Question: I am currently working on a module for vtiger CRM where a user can sign a .PDF document using the Docusign API.
The problem I have is that I can only send an email which looks like this:

What I want is to only get an email with the security code, is that possible?
I couldn't find anything about this on their help documents.
The reason I want to do this is so that people can use their own email templates to send a signature request from within vtiger CRM.
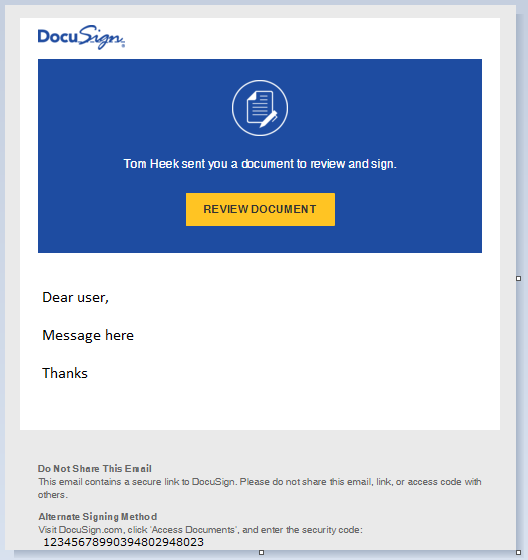
Answer: You can get an url for a person to sign with by using the service point '/envelopes/{envelopeId}/views/recipient'
See the <URL>.
However, you don't want to send this link in an email since the url is only good for a couple of minutes. Instead, the link sent in the email should go back to your app. Your app would then obtain the signing link and give it to the signer.
Note that by using this api call,
This is a big deal. How does your app know that the signer is who she says she is? Logins? Exclusive control over the username/pw?
If what you want to do is change the look of the emails that DocuSign sends out, you can do that through the DocuSign "Branding" feature. You can change a gazillion different aspects of how the DocuSign service looks and feels to the end signers. See the <URL>.
You can affect an account's branding through an API call or via the web app.